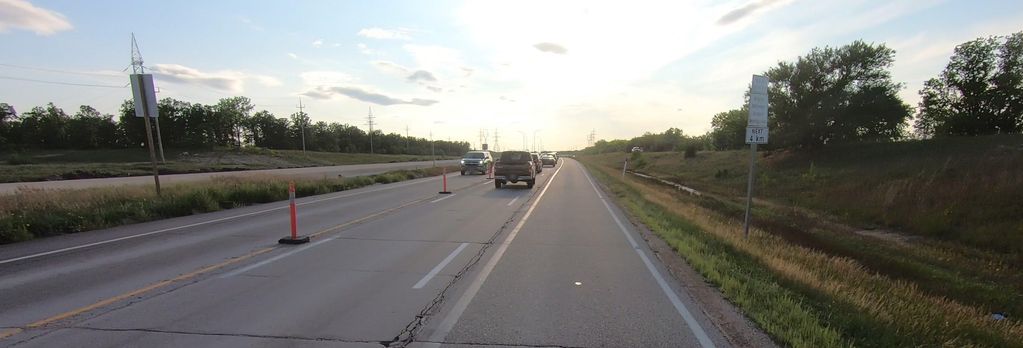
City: winnipeg